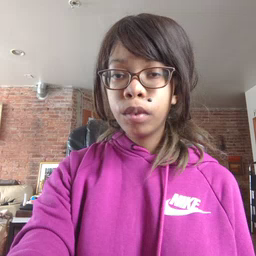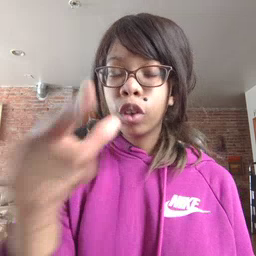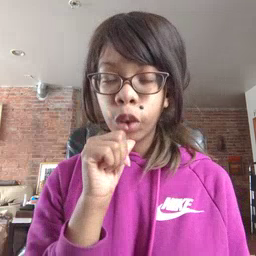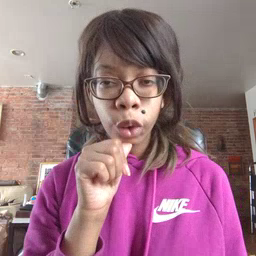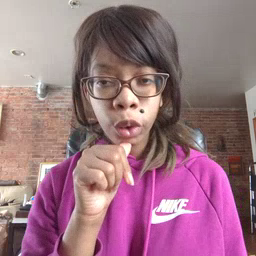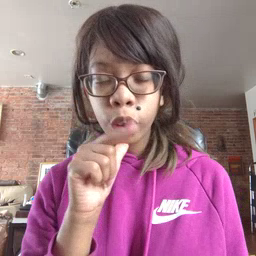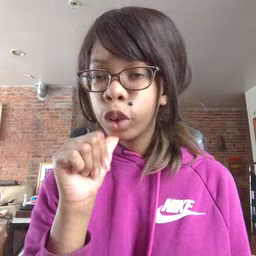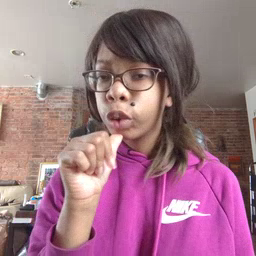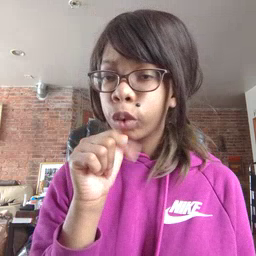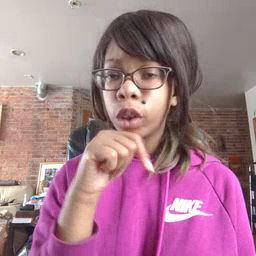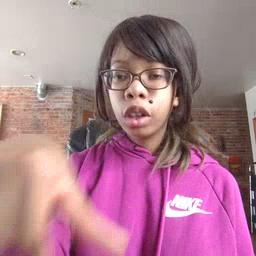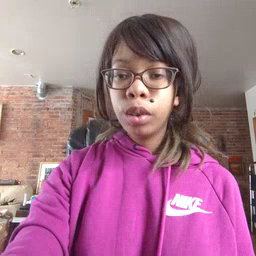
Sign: who